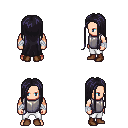
a pixel art fantasy rpg character, male body template, human, light skin, steel chest armor, white pants, raven extra-long hairstyle, white cloth bandages, brown shoes, four views (front, back, left, right), 2x2 character sprite sheet, small pixel art, hard edges, no anti-aliasing